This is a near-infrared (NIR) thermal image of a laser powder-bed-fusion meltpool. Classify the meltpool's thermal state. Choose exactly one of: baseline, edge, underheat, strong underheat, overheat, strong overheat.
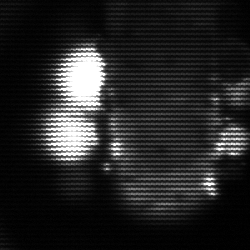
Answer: strong underheat